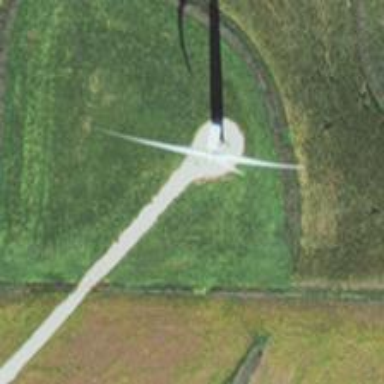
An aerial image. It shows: Wind generator powered by horizontal axis wind turbine.